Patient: sex F, age 61
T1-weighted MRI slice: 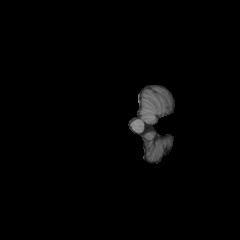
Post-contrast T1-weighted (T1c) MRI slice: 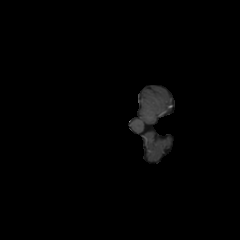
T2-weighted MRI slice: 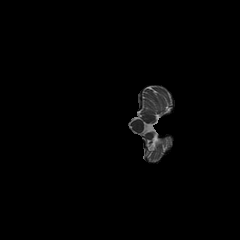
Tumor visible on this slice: no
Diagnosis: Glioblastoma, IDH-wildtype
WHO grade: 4